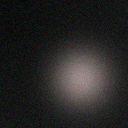
Screen state: off